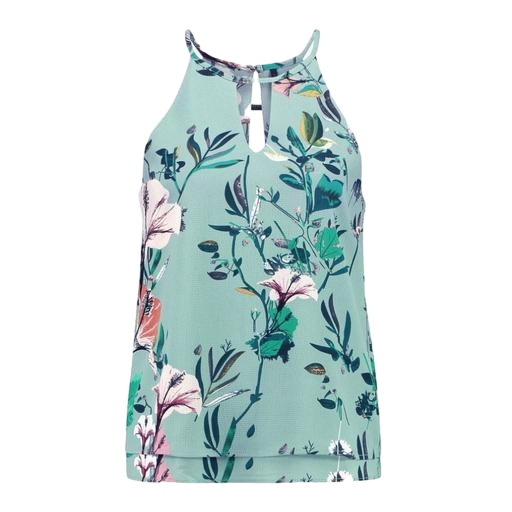
green sleeveless floral-print shirt, blue sleeveless floral-print shirt, blue floral-print tank top, white background